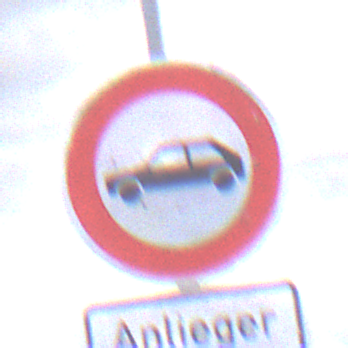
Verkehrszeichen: VerbotPersonenkraftwagen
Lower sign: PersonengruppenFrei1
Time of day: MorningAfternoon
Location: Outdoor (Suburban)
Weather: PartlyCloudy
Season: NotSpecified
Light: Natural